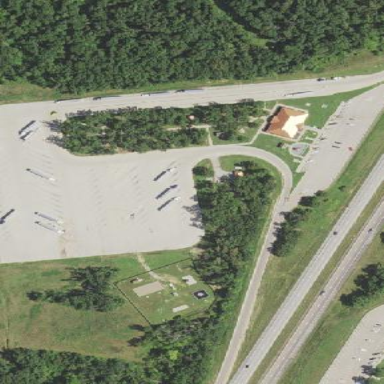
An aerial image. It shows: Rest area on the road.